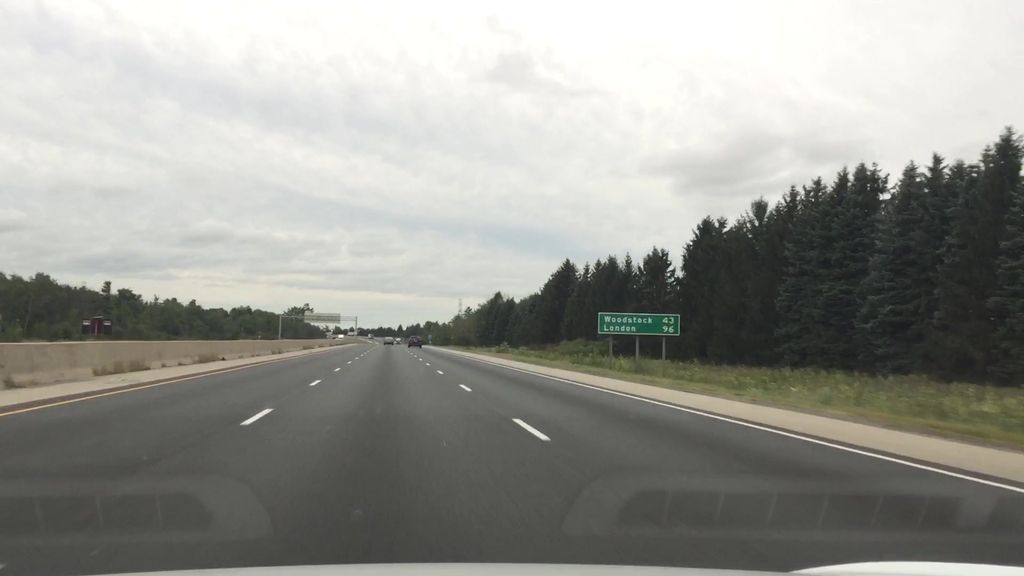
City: kitchener-waterloo